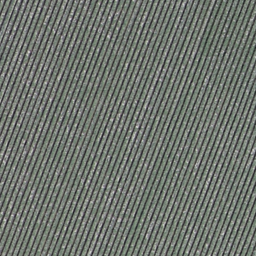
Label: agricultural